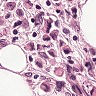
Metastatic tissue present: yes